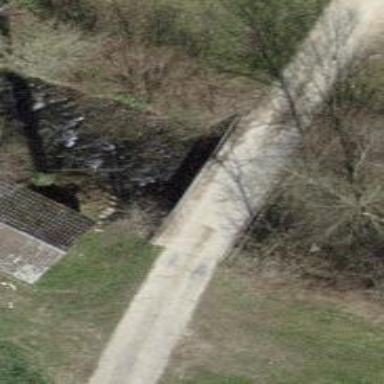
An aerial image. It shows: Track road with bridge.